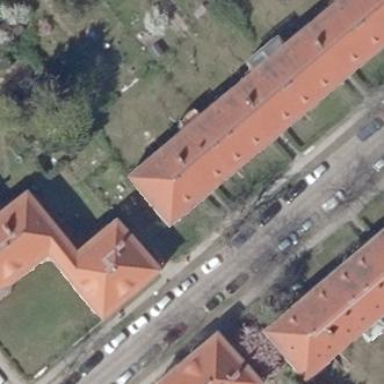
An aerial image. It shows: Historic building with apartments. It has hipped roof made of red roof tiles.